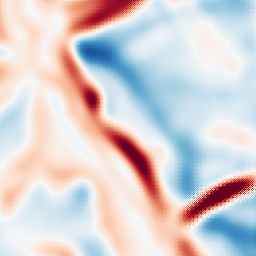
Category: multiscale
Decomposition family: log
Decomposition parameters: sigma: 10
Upsampling method: regularized
Upsampling parameters: scale: 4
lambda_reg: 0.1
Upsampling scale: 4